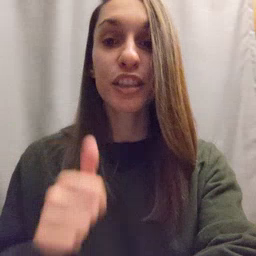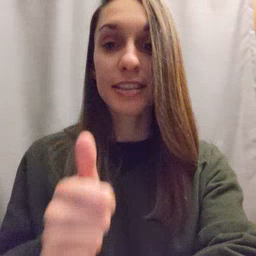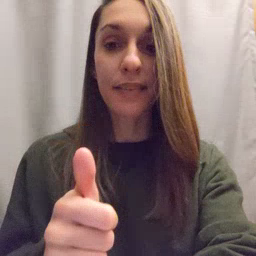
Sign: yourself